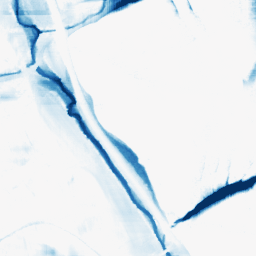
Category: morphological
Decomposition family: morphological_rect
Decomposition parameters: operation: closing
width: 50
height: 20
Upsampling method: sinc_blackman
Upsampling parameters: scale: 4
kernel_size: 16
Upsampling scale: 4